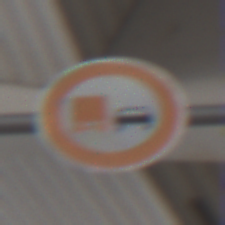
Verkehrszeichen: UeberholverbotKraftfahrzeuge
Umgebung: Roofed, Urban
Tageszeit: MorningAfternoon
Wetter: PartlyCloudy
Licht: Natural
Jahreszeit: NotSpecified
Kontrast: MediumContrast